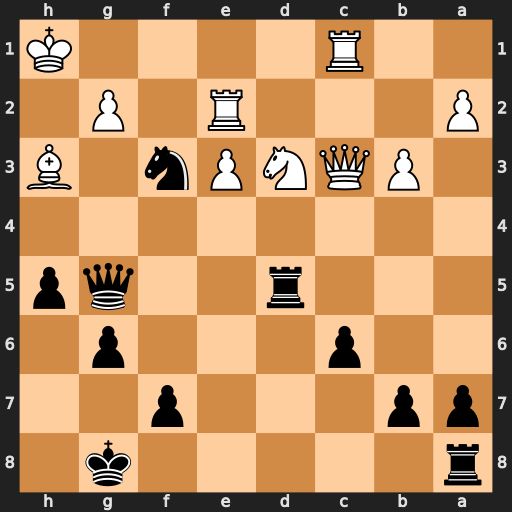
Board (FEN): r5k1/pp3p2/2p3p1/3r2qp/8/1PQNPn1B/P3R1P1/2R4K
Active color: b
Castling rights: -
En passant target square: -
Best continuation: Qg3 gxf3 Qxh3+ Rh2 Qxf3+